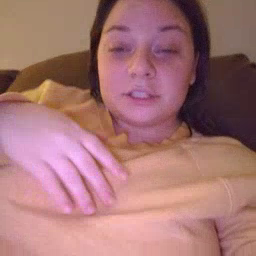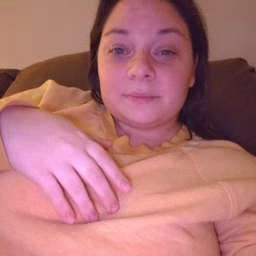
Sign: touch